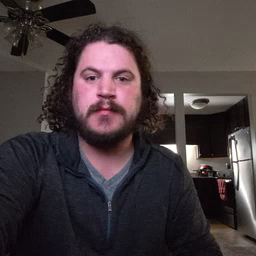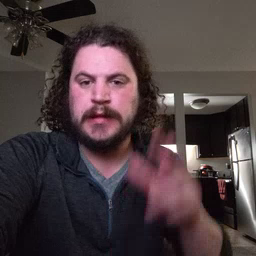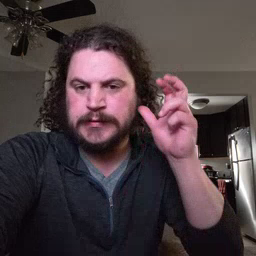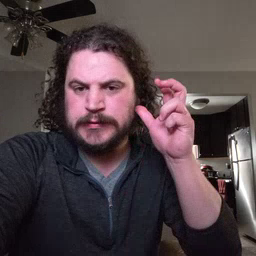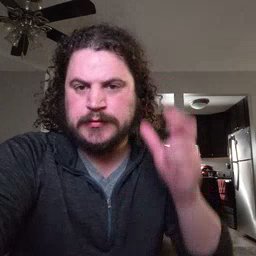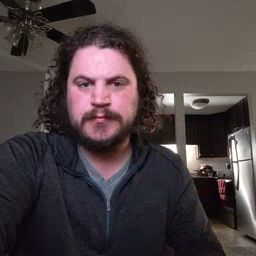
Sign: listen